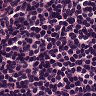
Metastatic tissue present: no